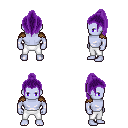
a pixel art fantasy rpg character, male body template, dark elf, purple skin, leather shoulder armor, white pants, purple long topknot hairstyle, four views (front, back, left, right), 2x2 character sprite sheet, small pixel art, hard edges, no anti-aliasing